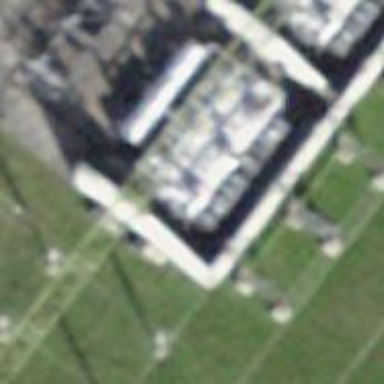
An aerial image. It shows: Transformer.